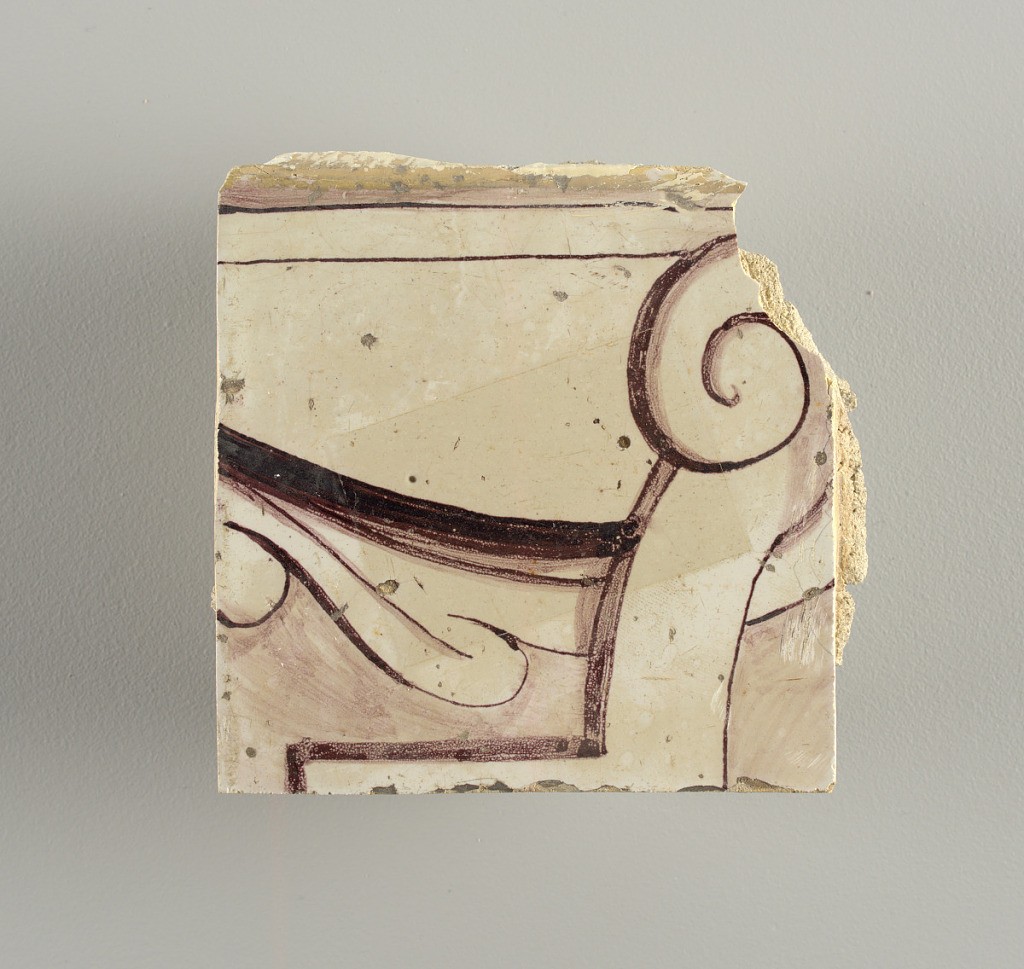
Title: Wall facing
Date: ca. 1725
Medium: tin-glazed earthenware, underglaze
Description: Running design for a frieze or a dado, composed of scrolls of foliage and strapwork, and four repeating motifs--a seated woman in a small upright oval medallion, a putto seated on a rocailled base, and strapwork in axial pattern.  The various panels, A to F, show various repeats of the same design, all being five tiles high and a varying number of tiles wide.